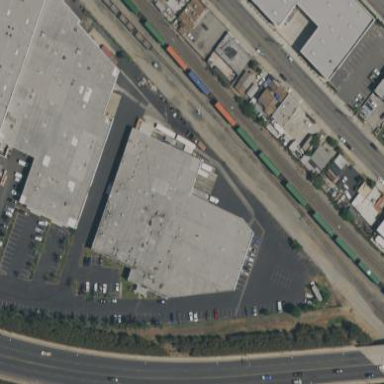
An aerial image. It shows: Warehouse building.